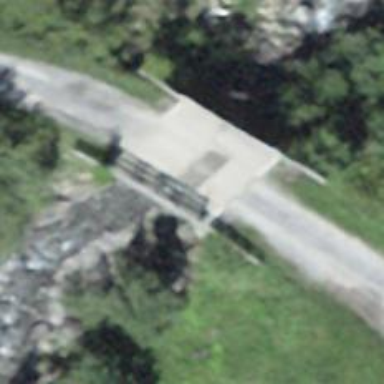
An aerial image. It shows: Track road with bridge.